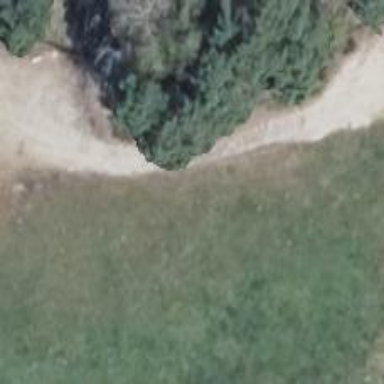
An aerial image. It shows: Sandy track with grade5 tracktype.